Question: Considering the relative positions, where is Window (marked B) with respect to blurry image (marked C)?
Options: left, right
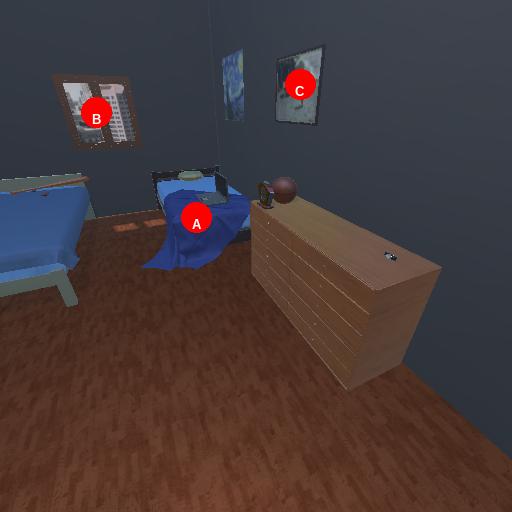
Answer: left